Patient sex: M
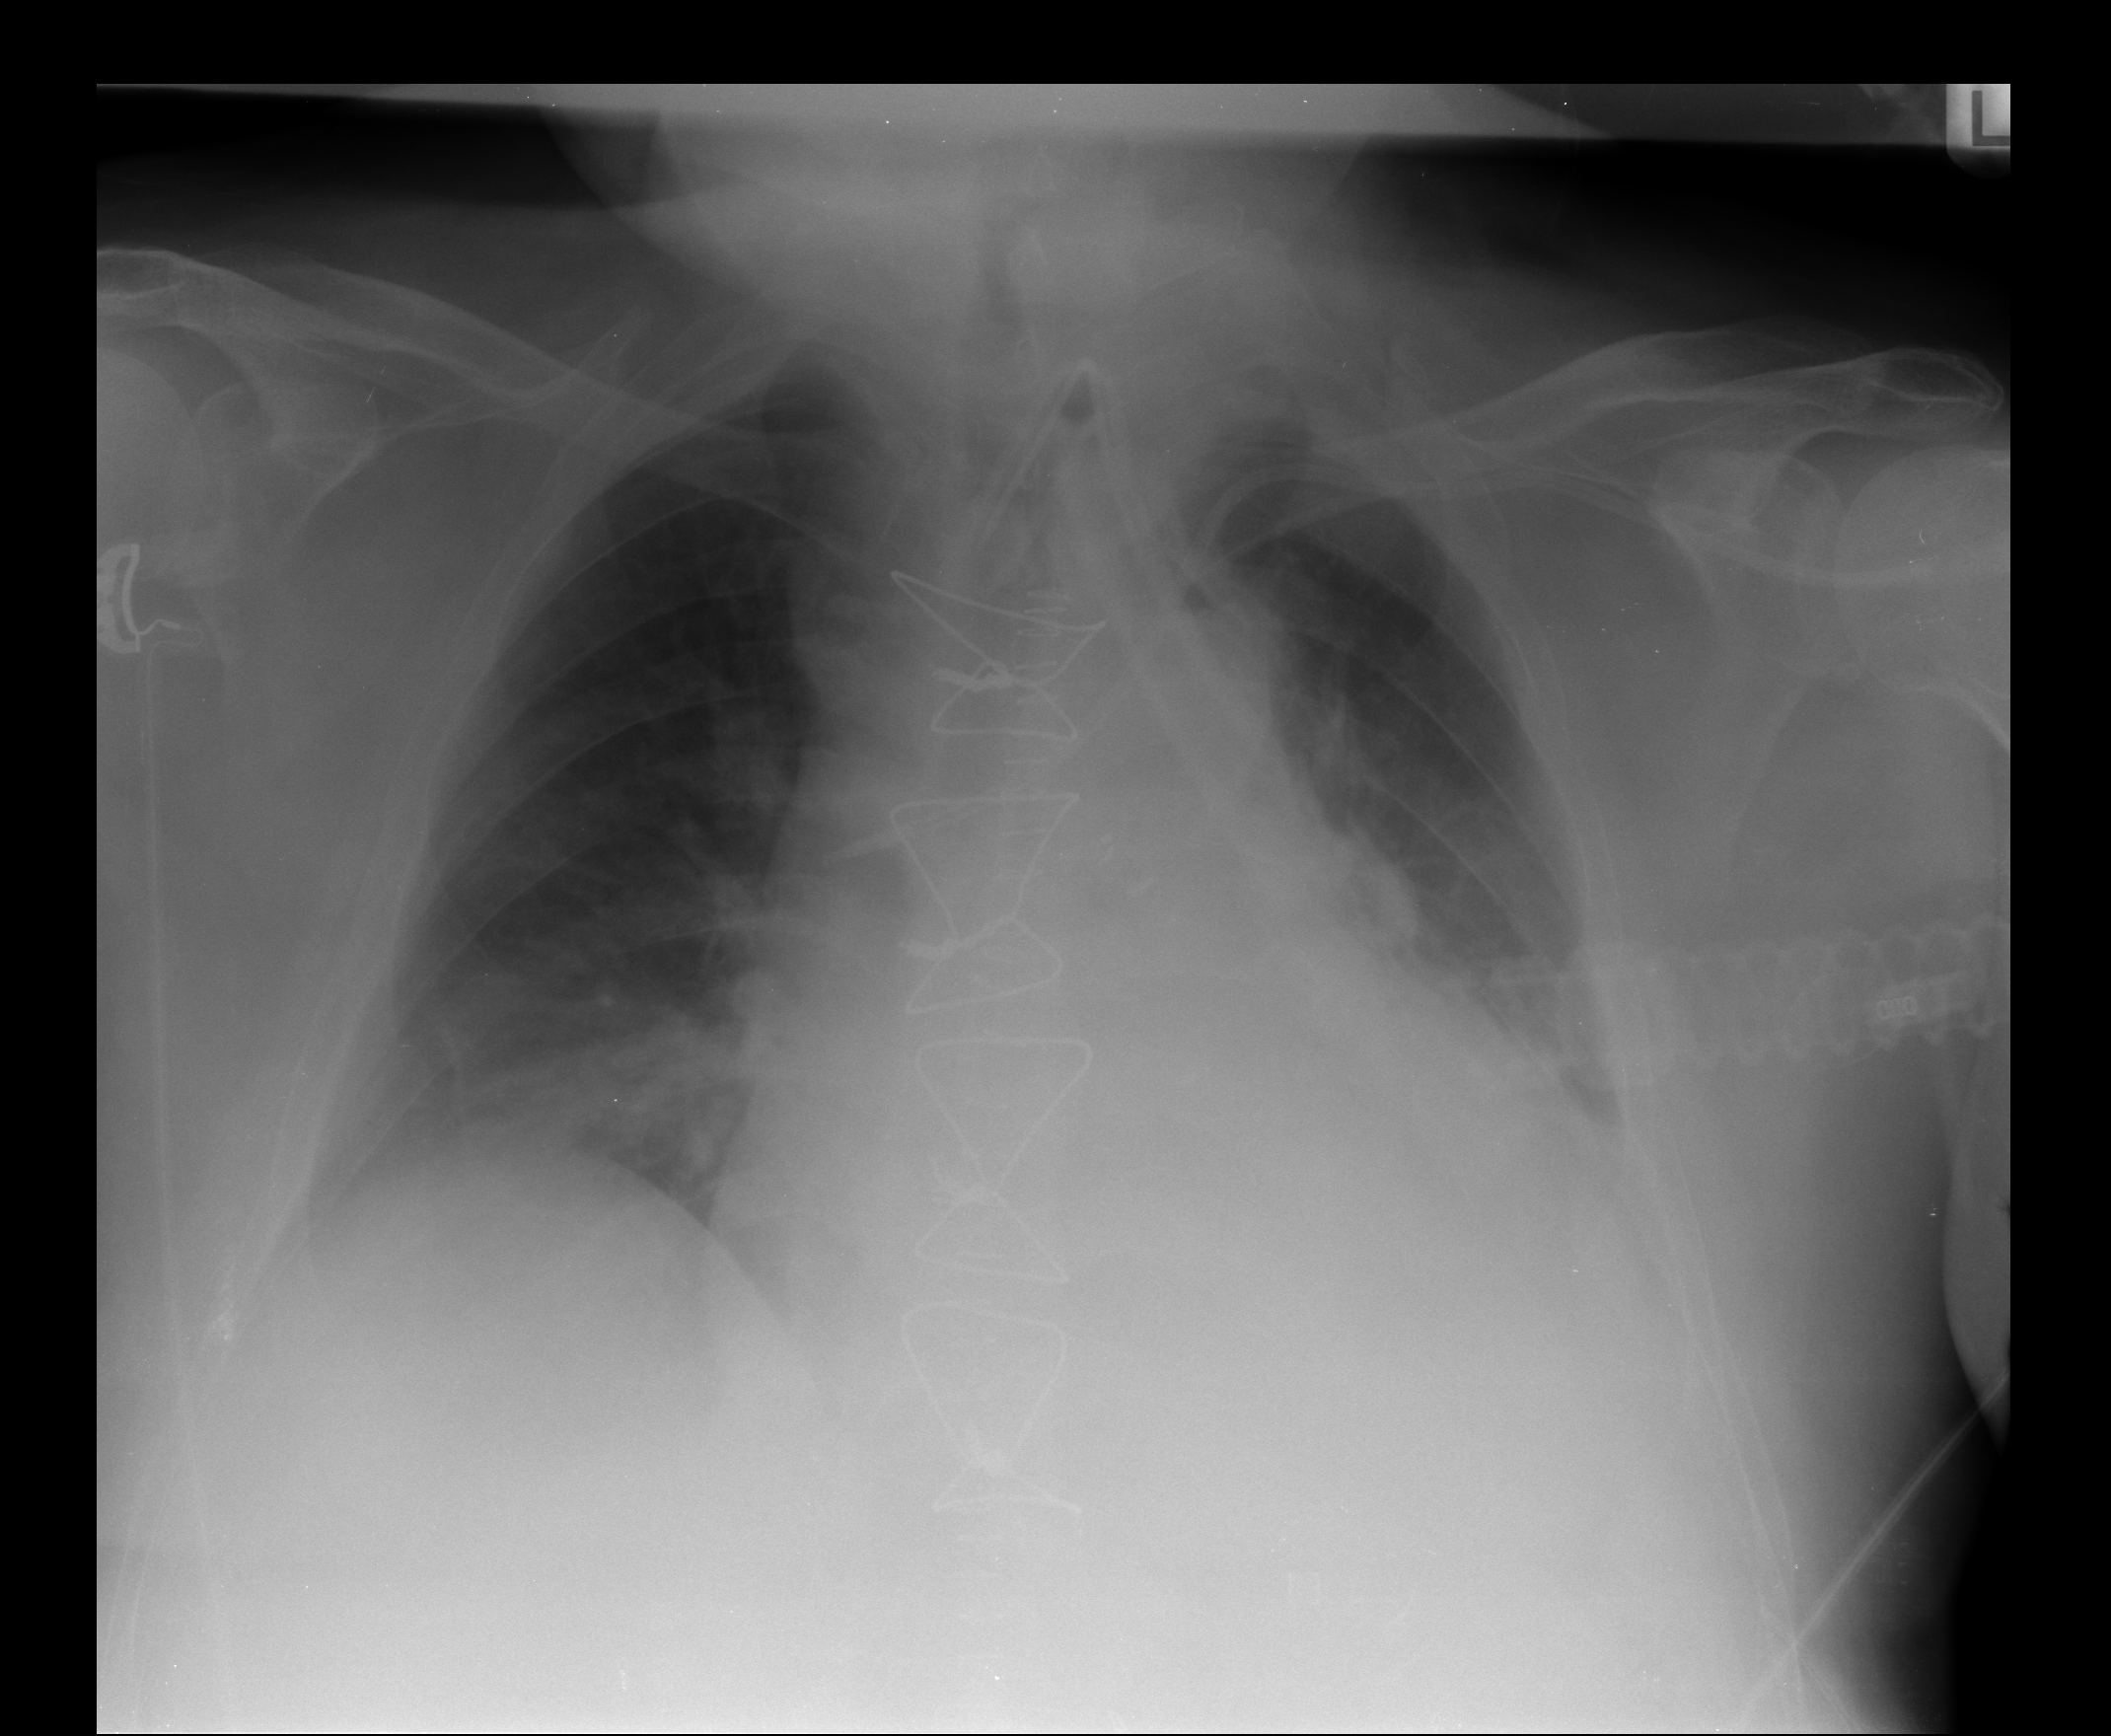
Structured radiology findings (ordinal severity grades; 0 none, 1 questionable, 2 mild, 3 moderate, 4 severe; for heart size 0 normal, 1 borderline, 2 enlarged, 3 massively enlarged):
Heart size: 2
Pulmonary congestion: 2
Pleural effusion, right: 2
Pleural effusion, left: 2
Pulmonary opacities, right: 2
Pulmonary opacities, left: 0
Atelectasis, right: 2
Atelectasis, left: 2